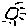
Label: sun